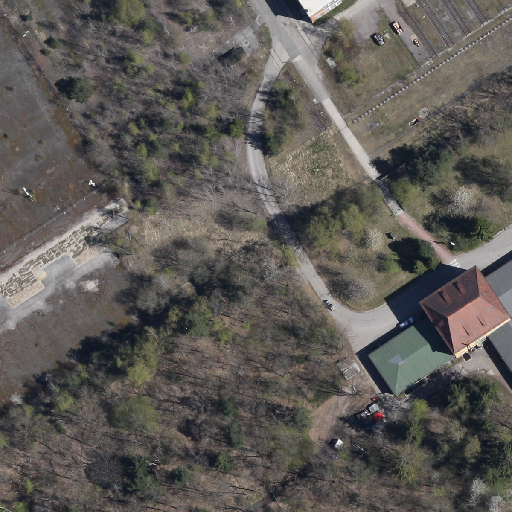
Referring expression: building along the road